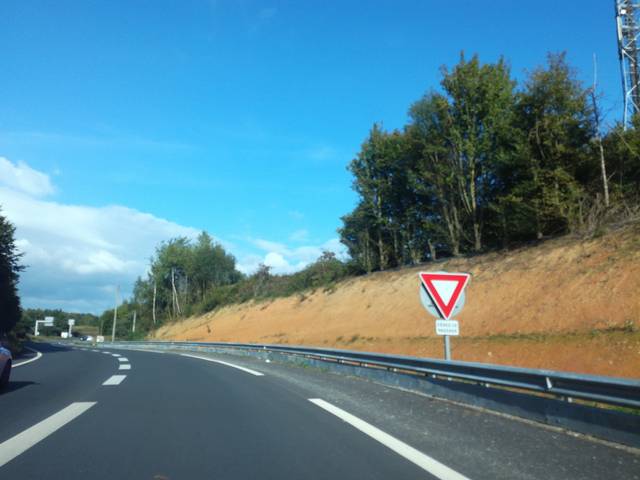
Region: France
Coordinates: 48.14, -1.692